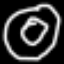
Label: donut